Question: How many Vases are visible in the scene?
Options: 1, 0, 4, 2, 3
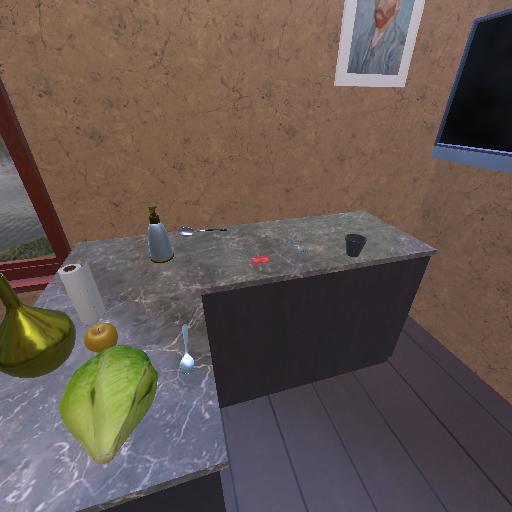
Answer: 1